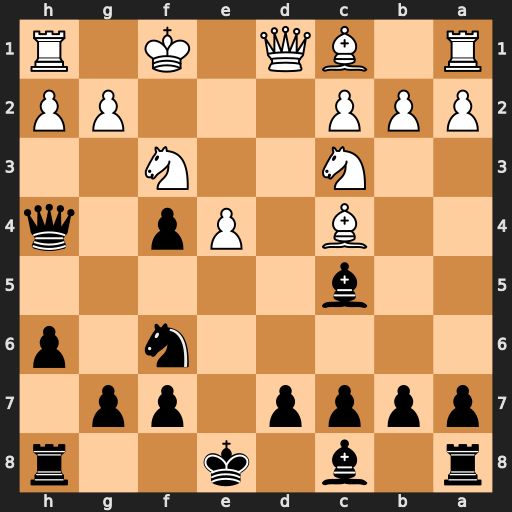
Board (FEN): r1b1k2r/pppp1pp1/5n1p/2b5/2B1Pp1q/2N2N2/PPP3PP/R1BQ1K1R
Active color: b
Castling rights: kq
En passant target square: -
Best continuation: Qf2#